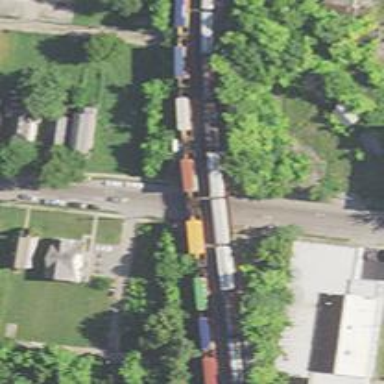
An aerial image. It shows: Railway siding for service.